You are looking at the continuous-wavelet transform of a rotating shaft's vibration signal. Determine the machine's mechanical condition. Answer with exactly one of: normal, misalignment, unbalance, looseness.
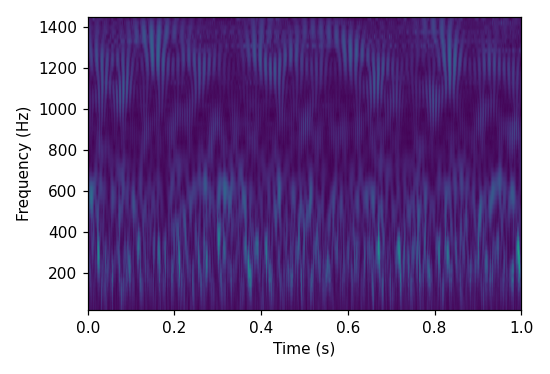
Answer: normal